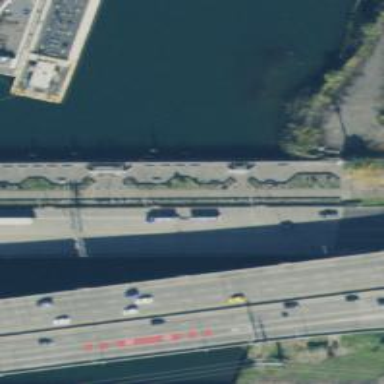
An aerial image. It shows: Secondary road crossing bridge.